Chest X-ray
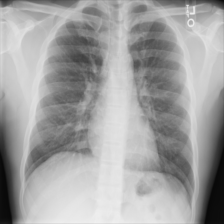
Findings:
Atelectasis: negative
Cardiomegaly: negative
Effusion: negative
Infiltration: negative
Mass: negative
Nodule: negative
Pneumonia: negative
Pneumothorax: negative
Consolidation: negative
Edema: negative
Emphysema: negative
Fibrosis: negative
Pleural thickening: negative
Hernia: negative